Question: Count the number of objects in the diagram.
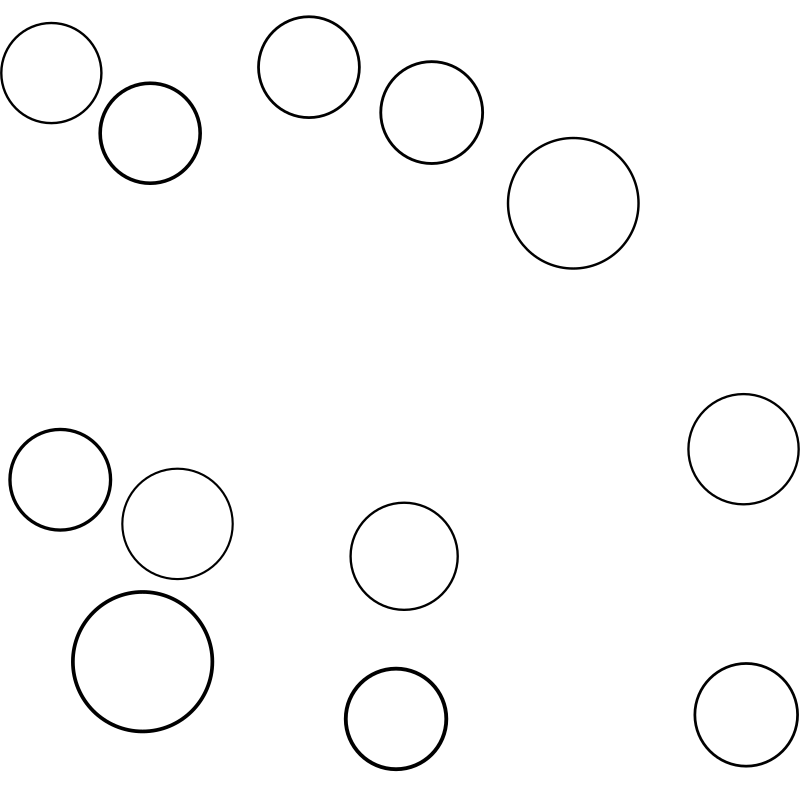
Answer: 12